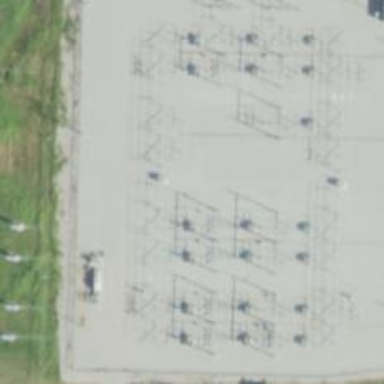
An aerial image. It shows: Switch for power supply.